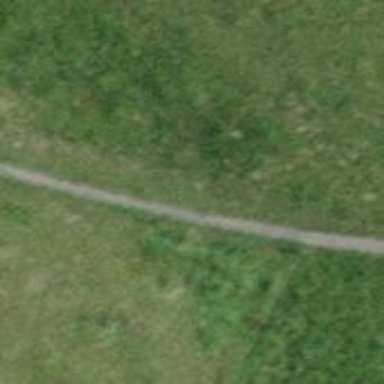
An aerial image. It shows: Path.